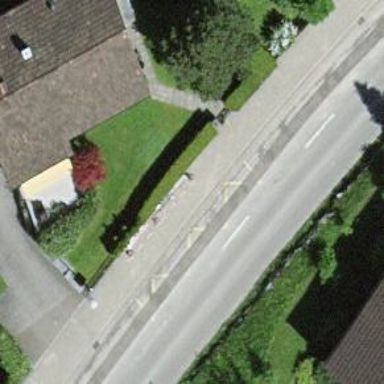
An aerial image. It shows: Asphalt road classified as tertiary.